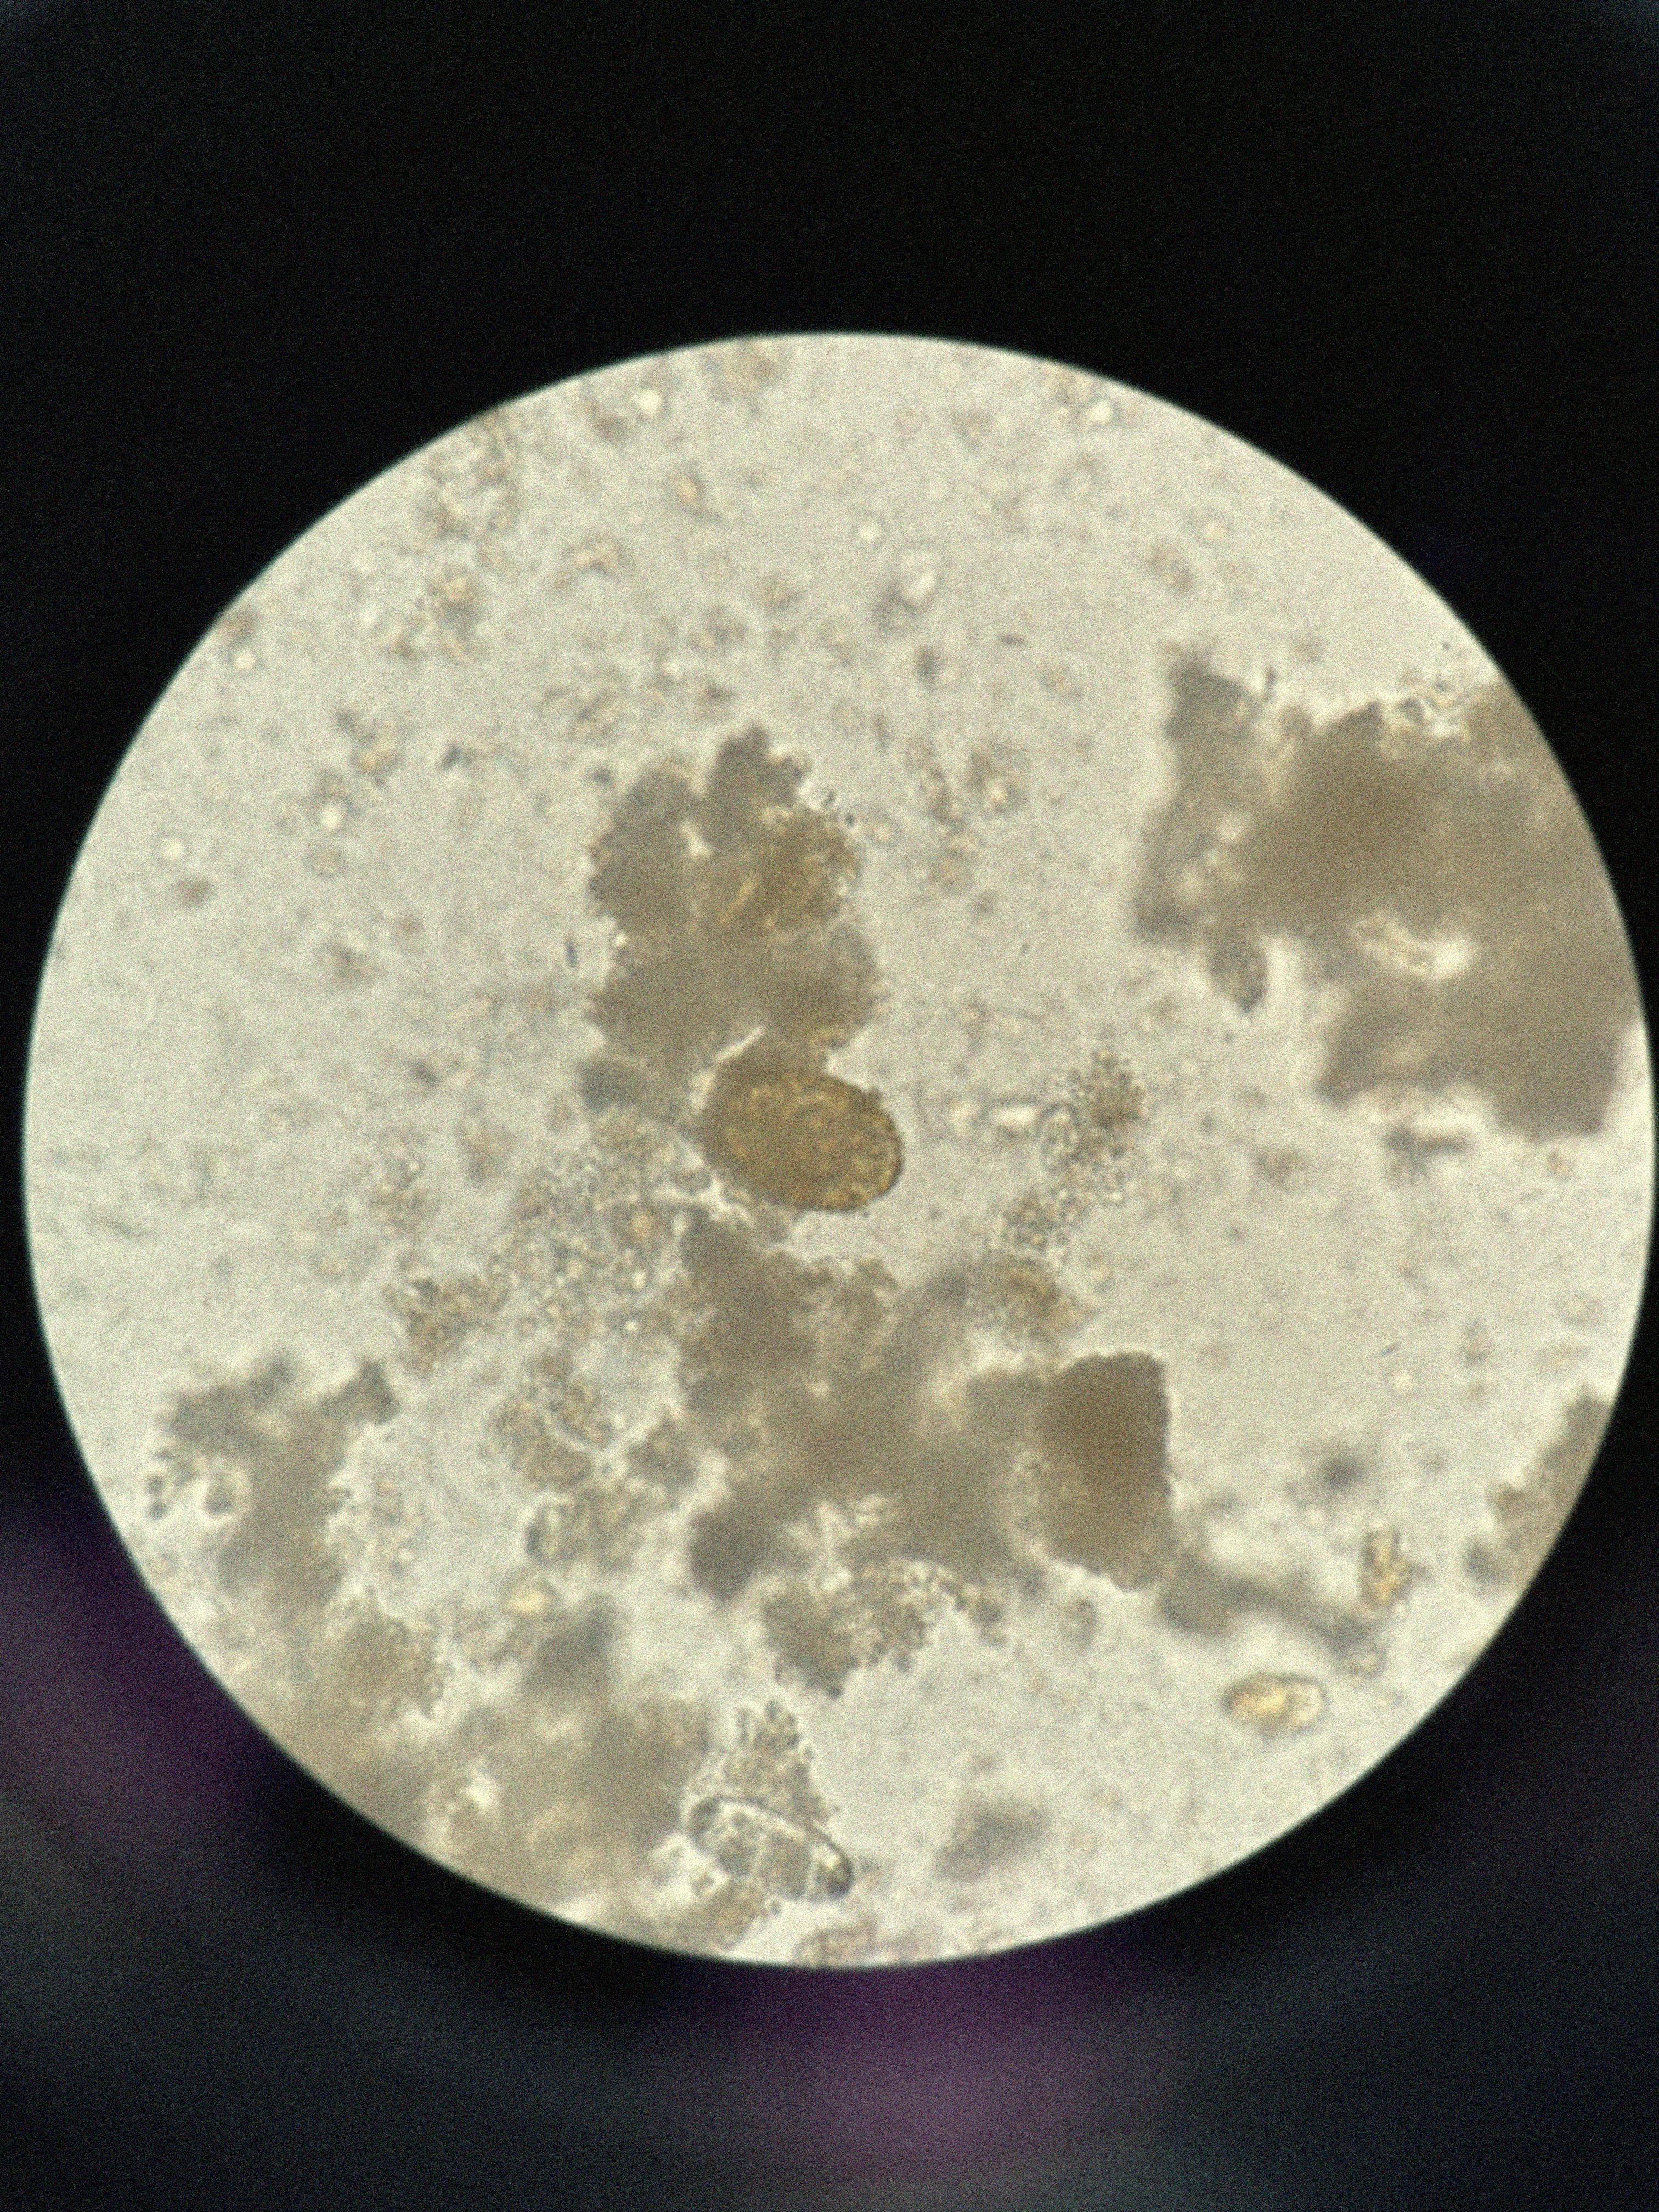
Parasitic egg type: Ascaris lumbricoides